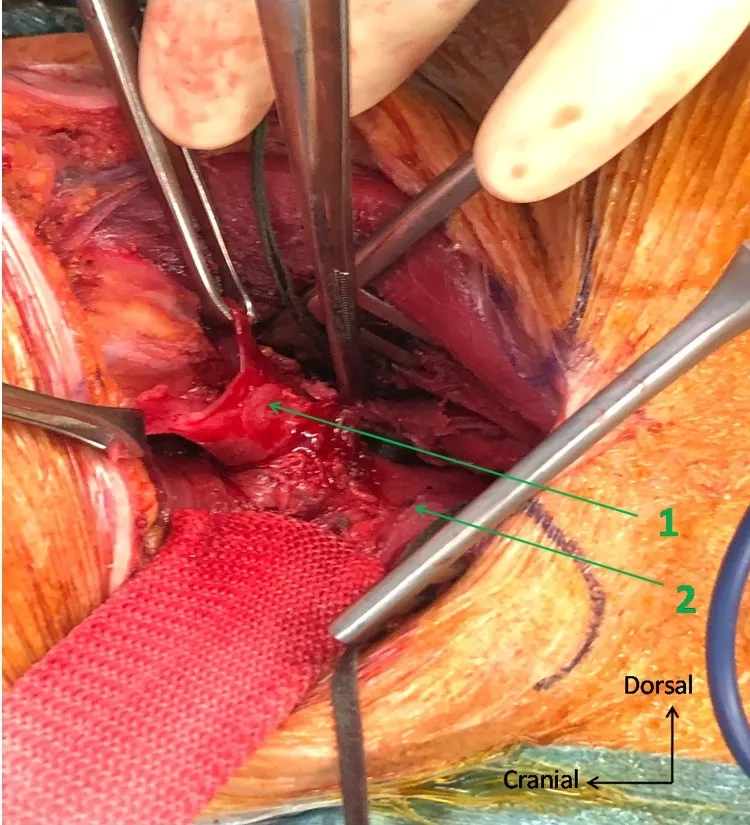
Peroperative photograph : the site of perforation of the Zenker's diverticulum is identified with the help of a nasogastric tube (not shown on this picture) and complete dissection of the diverticulum is performed before stapling. 1 : perforated diverticulum 2 : cervical oesophagus.
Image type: medical_photograph (other_medical_photograph)